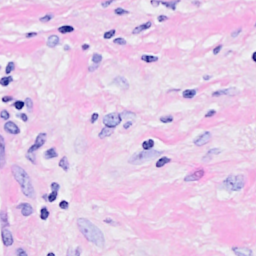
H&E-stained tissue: Breast